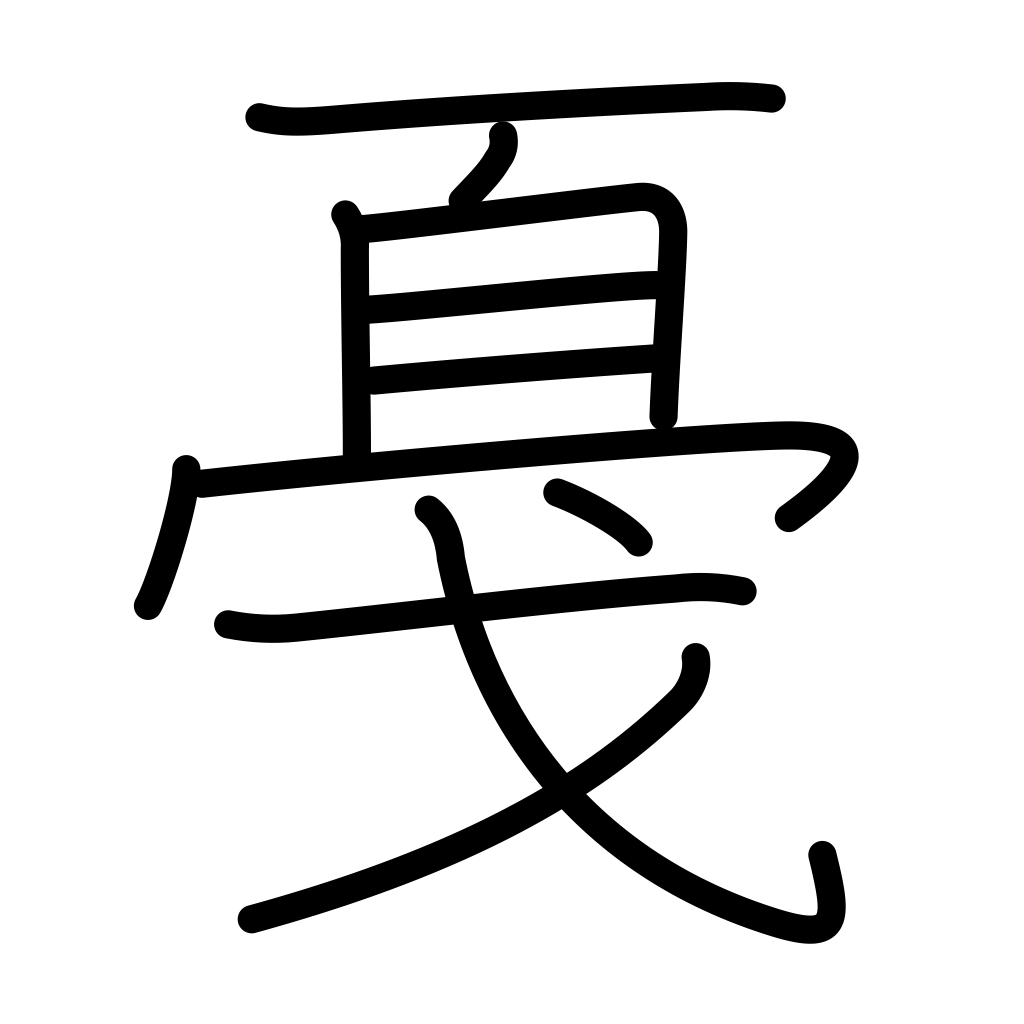
Meaning: lance, tap or strike lightly